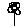
Label: flower